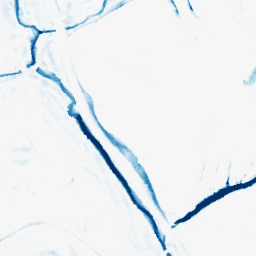
Category: morphological
Decomposition family: morphological_square
Decomposition parameters: operation: closing
size: 10
Upsampling method: quadratic
Upsampling parameters: scale: 8
Upsampling scale: 8